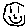
Label: smiley face